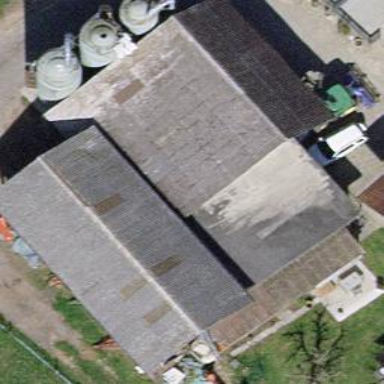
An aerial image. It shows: Garage.